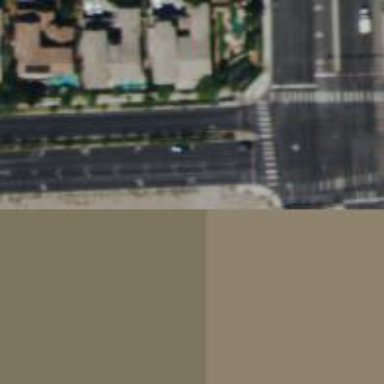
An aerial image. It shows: Solid stop line on the road marking.